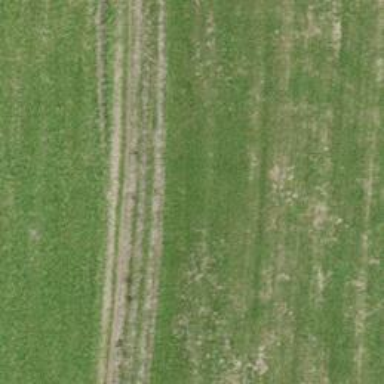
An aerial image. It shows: Unpaved track with grade 4 quality.